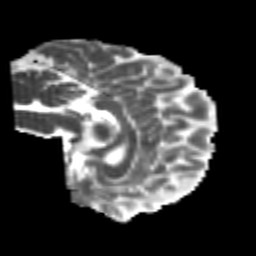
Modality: MD
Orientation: sagittal
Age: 20
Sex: female
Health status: healthy
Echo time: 0.074 s